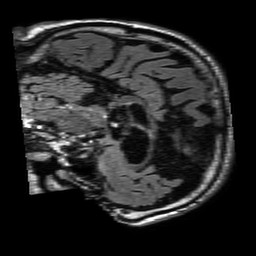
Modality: FLAIR
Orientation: sagittal
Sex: male
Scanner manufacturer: philips
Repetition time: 11 s
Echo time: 0.125 s